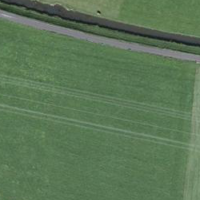
EUNIS habitat code: 52
Species observed at this site:
Anas platyrhynchos